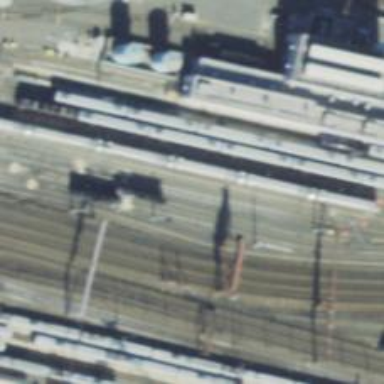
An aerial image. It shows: Railway yard used for servicing trains.